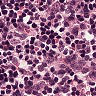
Metastatic tissue present: no